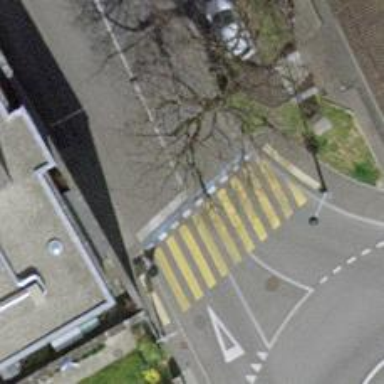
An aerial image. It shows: Road with traffic signals.